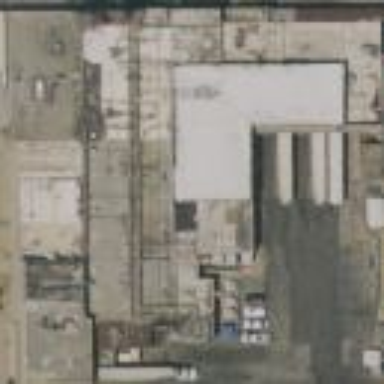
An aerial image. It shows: Factory building.